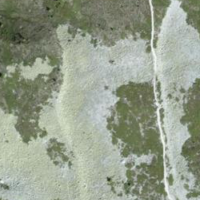
EUNIS habitat code: 31
Species observed at this site:
Chamaenerion angustifolium
Nucifraga caryocatactes
Cryptogramma crispa
Capreolus capreolus